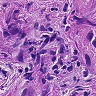
Metastatic tissue present: yes